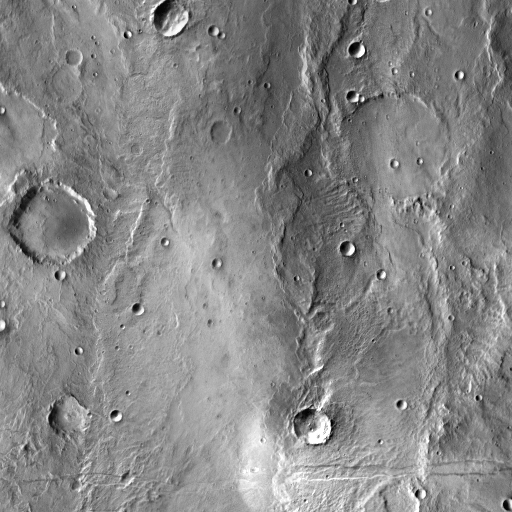
Crater classes present: Background, Other, Layered, Buried, Secondary